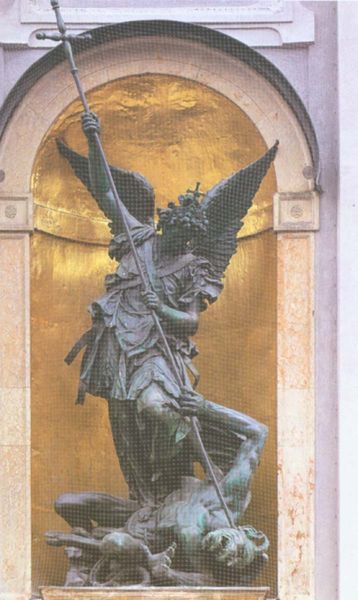
Titel: Erzengel Michael
Künstler: Hubert Gerhard
Standort: München, St. Michael (EU - D - B)
Schlagwörter: flügel, gott, kampf, grau, hintergrund, arm, bibel, federn, tod, gitter, kirche, figur, gold, engel, skulptur, bogen, fassade, rundbogen, lanze, bronze, plastik, knie, foto, nische, kreuz, münchen, helm, sieg, teufel, zentaur, heiliger, speer, töten, hörner, heilig, erzengel, satan, luzifer, drache, georg, michael, skultptur, statur, gabriel, siegen, tötet, kapf, wandfigur, heiliger michael, italiens